Question: I want to start learning jquery/jquery ui but I seem to be stuck at the most basic step; getting it to load. I've tried with 3 different versions and none of them are working.
In my masterpage:
'''
<link href="Content/css/bootstrap.css" rel="stylesheet" type="text/css" />
<link href="Content/css/jquery-ui.min.css" rel="stylesheet" />
<script src="Scripts/jquery.js"></script>
<script src="Scripts/jquery-ui.min.js"></script>
<script src="Scripts/bootstrap.min.js"></script>
'''
All of the jquery is from jquery UI download. I've tried with versions from normal jquery site aswell.
When I load page:

Im trying to run just a simple test in html:
'''
<input type="text" name="date" id="date"/>
'''
Script:
'''
<script type="text/javascript">
$(document).ready(function() {
$("#date").datepicker();
});
</script>
'''
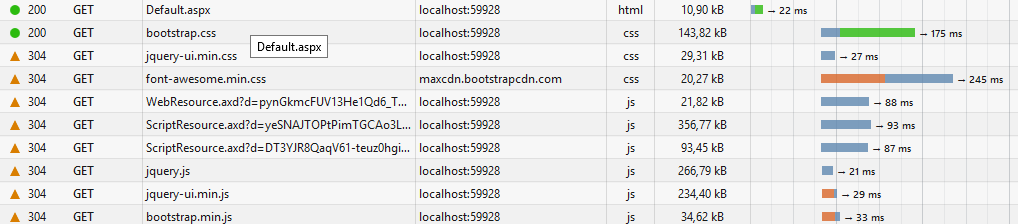
Answer: A page can't be manipulated safely until the document is 'ready'. 'jQuery' use '$(document).ready()' for this like.
'''
<script src="Scripts/jquery.js"></script>
<script src="Scripts/jquery-ui.min.js"></script>
<script src="Scripts/bootstrap.min.js"></script>
<script>
$(document).ready(function(){
$("#date").datepicker();
});
</script>
'''
If it still does not work.. Use
'''
if (typeof jQuery != 'undefined') {
alert("jQuery library is loaded!");
}else{
alert("jQuery library is not found!");
}
'''
to check whether is jQuery is loaded or not. Keep in mind to put this code after where you have loaded the jQuery file.
'''
if (typeof jQuery.ui != 'undefined') {
alert("UI loaded");
}
else alert("UI NOT LOADED");
'''